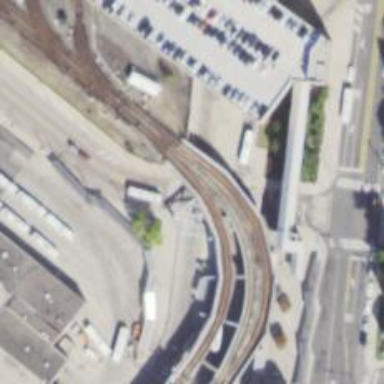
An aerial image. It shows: Electrified rail service yard.